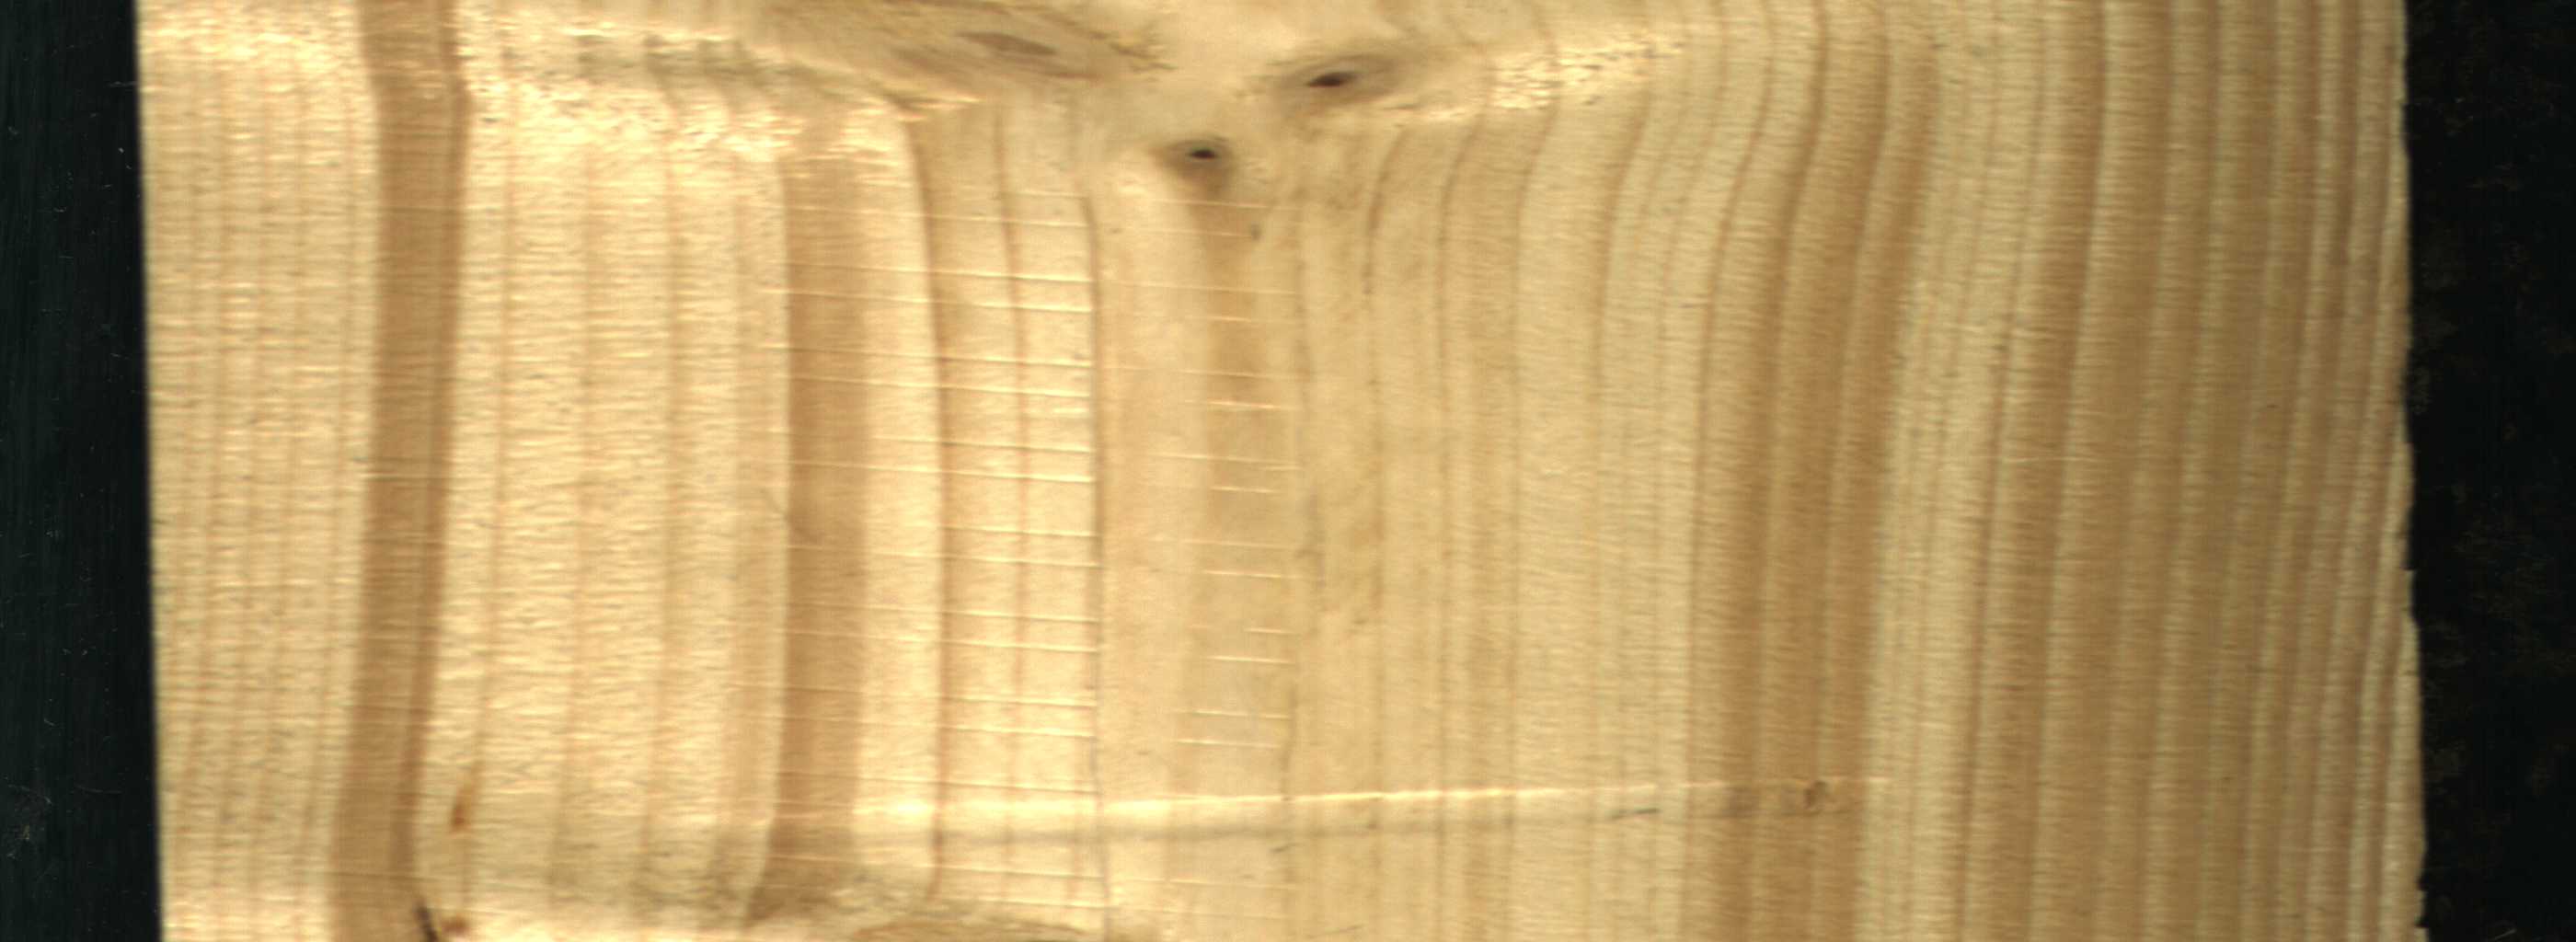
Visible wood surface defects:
resin
Quartzity
Live_Knot
Live_Knot
Live_Knot